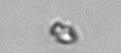
Label: Heterocapsa_rotundata